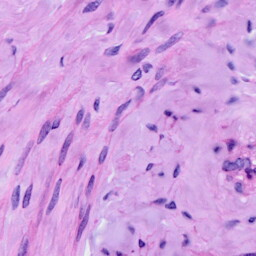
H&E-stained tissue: Cervix